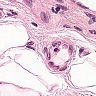
Metastatic tissue present: no